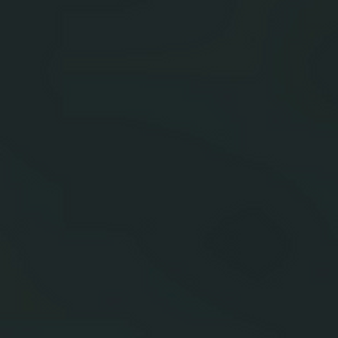
Label: other